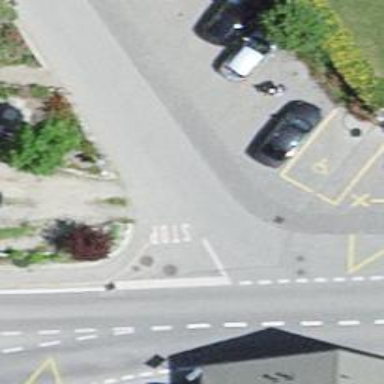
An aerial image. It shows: Unmarked crossing on asphalt footway.